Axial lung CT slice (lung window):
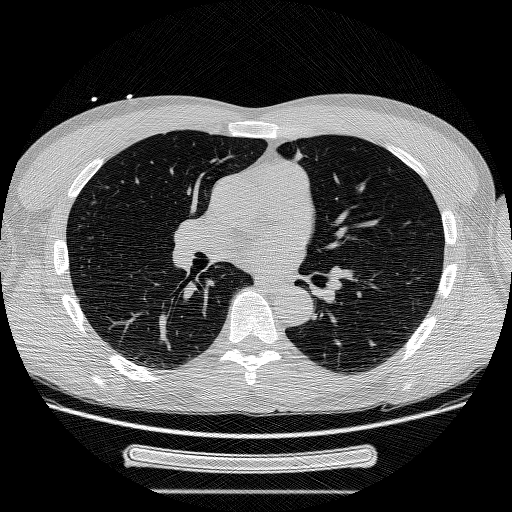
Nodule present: no